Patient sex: M
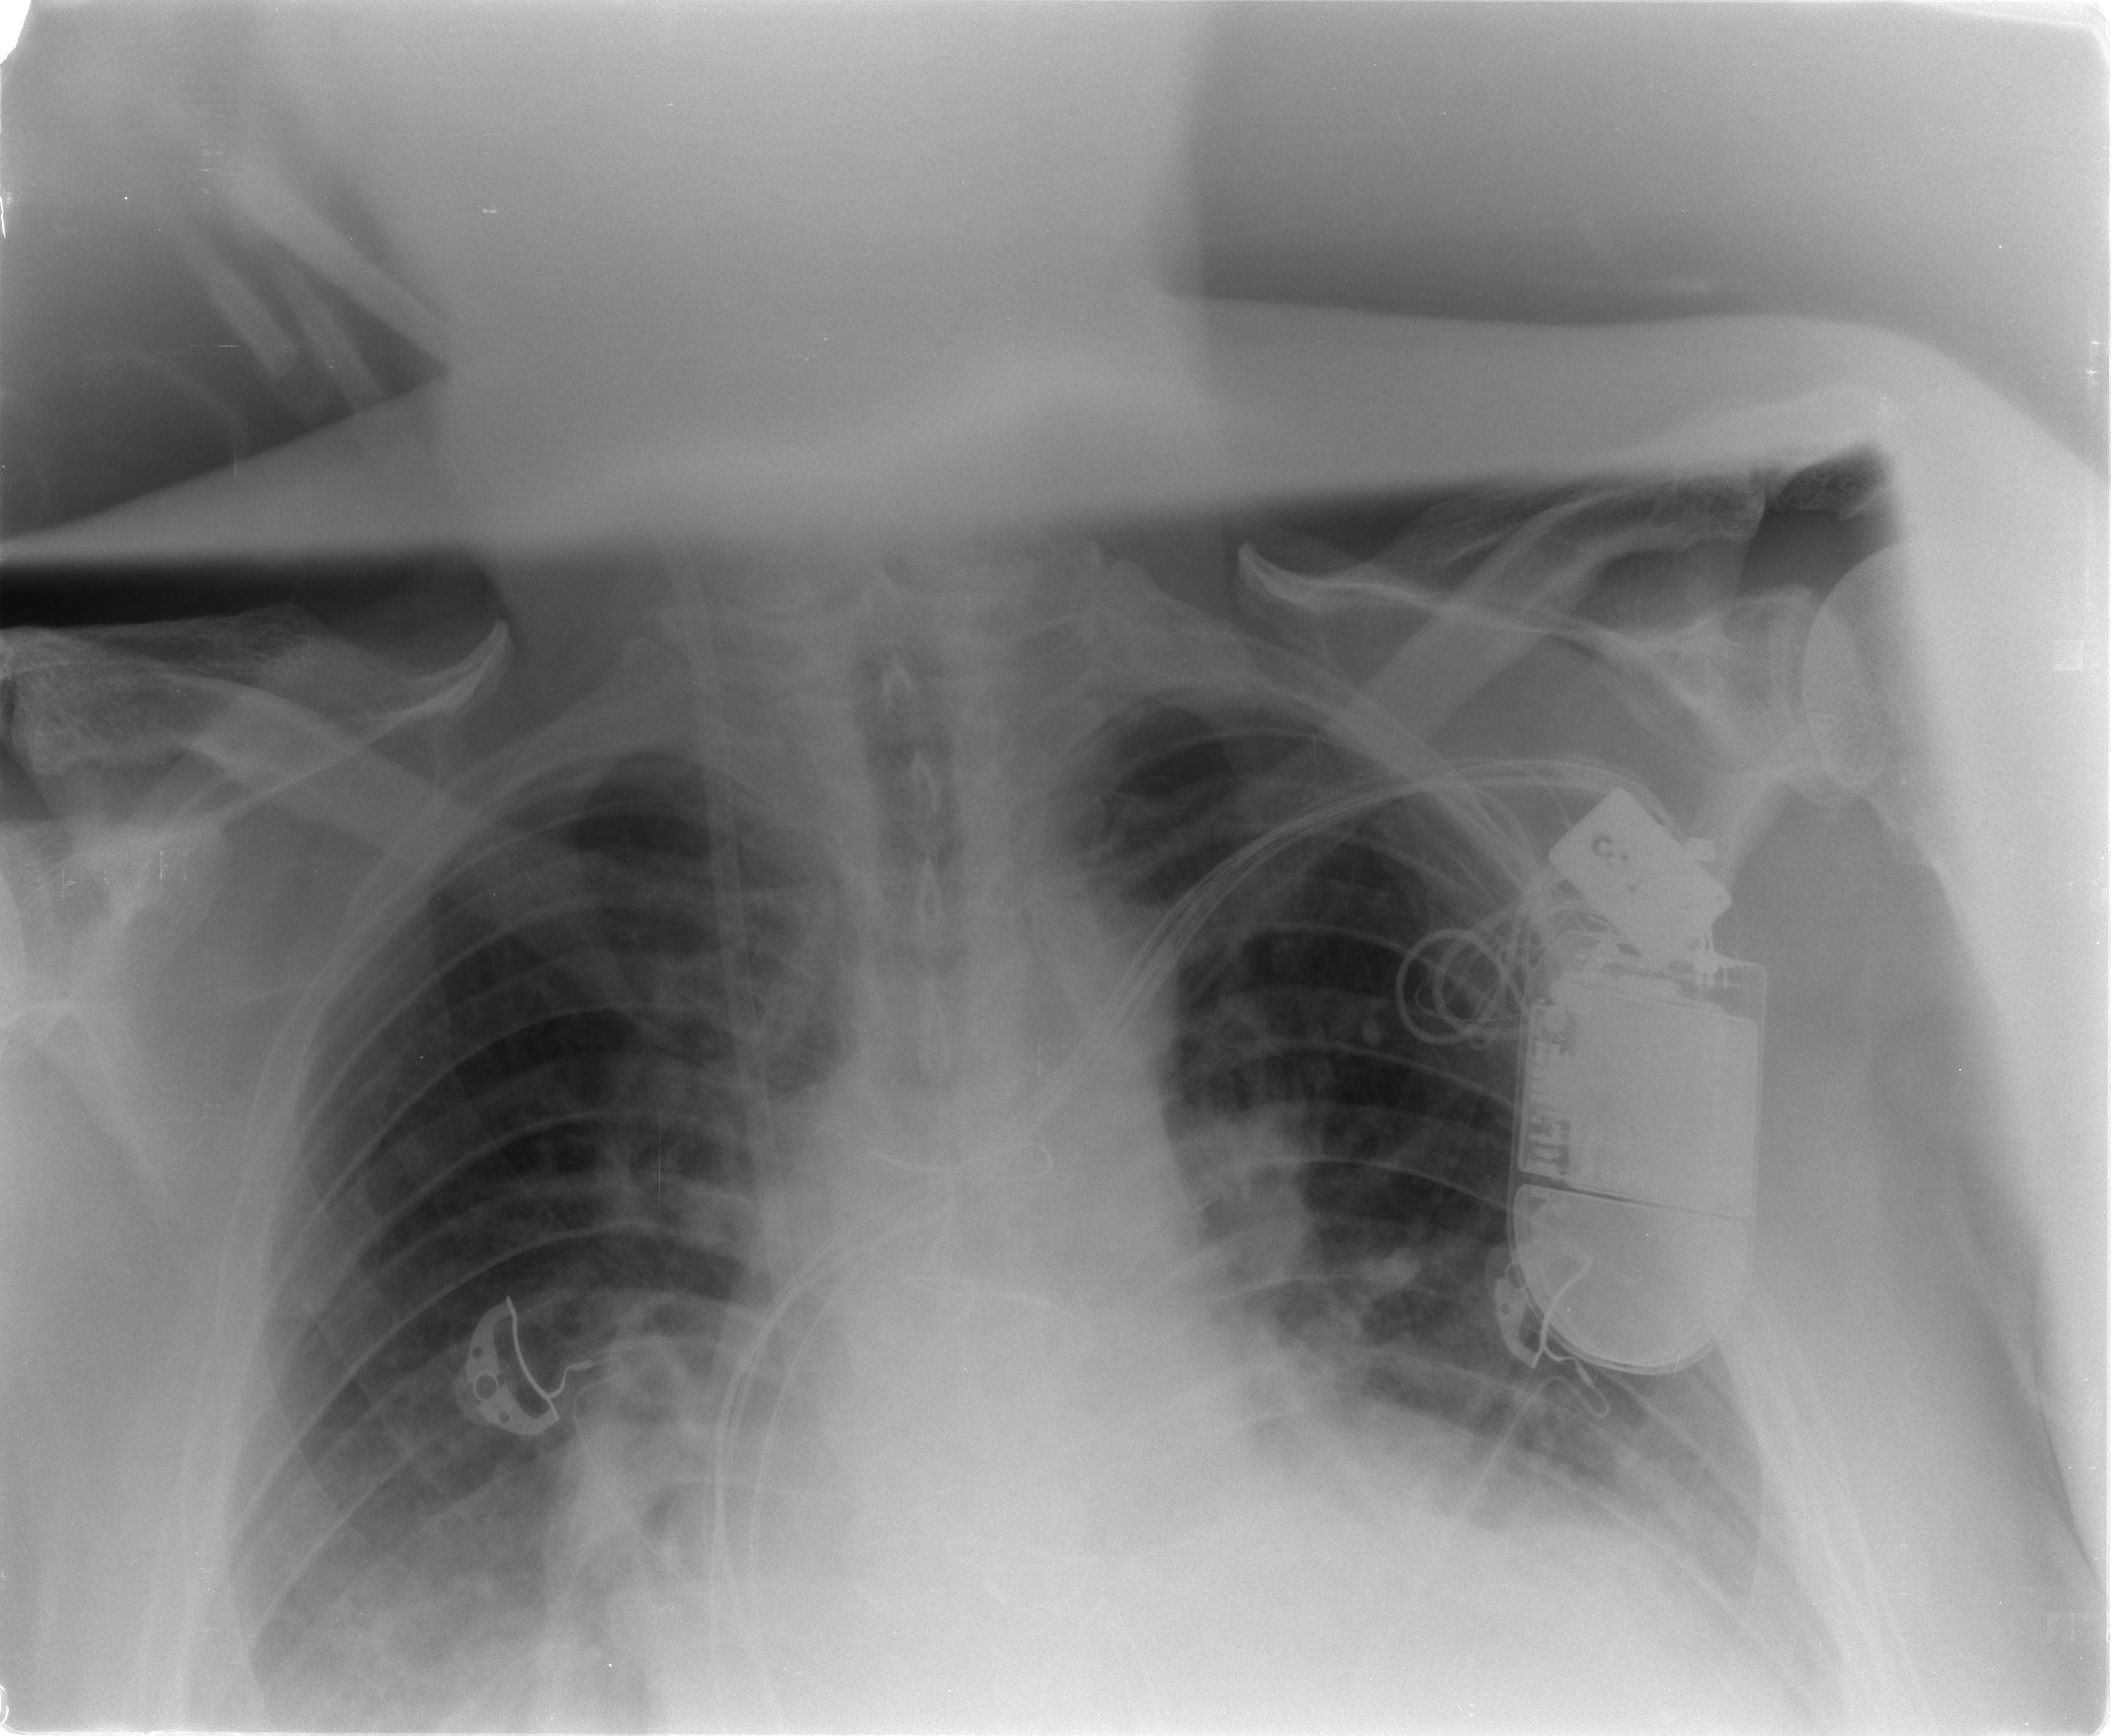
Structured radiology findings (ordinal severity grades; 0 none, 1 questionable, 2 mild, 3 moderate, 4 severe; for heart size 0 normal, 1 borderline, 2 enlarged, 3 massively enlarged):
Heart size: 3
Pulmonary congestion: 1
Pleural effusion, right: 3
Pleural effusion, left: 2
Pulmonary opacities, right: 1
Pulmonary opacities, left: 1
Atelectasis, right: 2
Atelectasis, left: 2